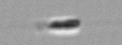
Label: flagellate_morphotype3